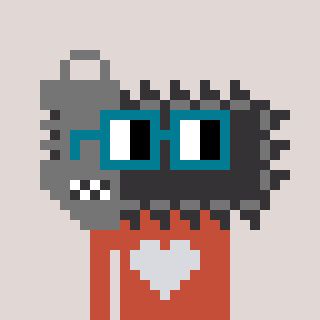
a pixel art character with square dark green glasses, a chainsaw-shaped head and a rust-colored body on a warm background